Aerial crown-view tile of a tropical tree (Barro Colorado Island, Panama), acquired 20250217:
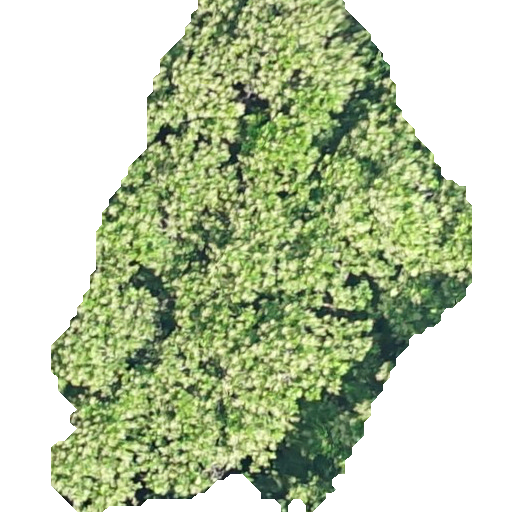
Species: Anacardium excelsum
GBIF accepted scientific name: Anacardium excelsum
Crown area: 226.048 m²